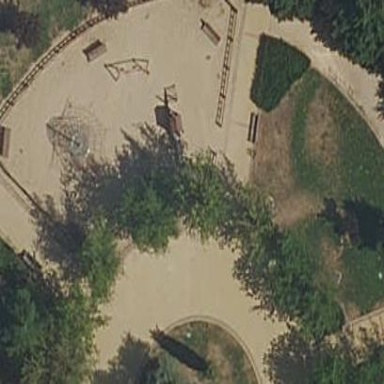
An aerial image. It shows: Playground area for leisure activities on the land.